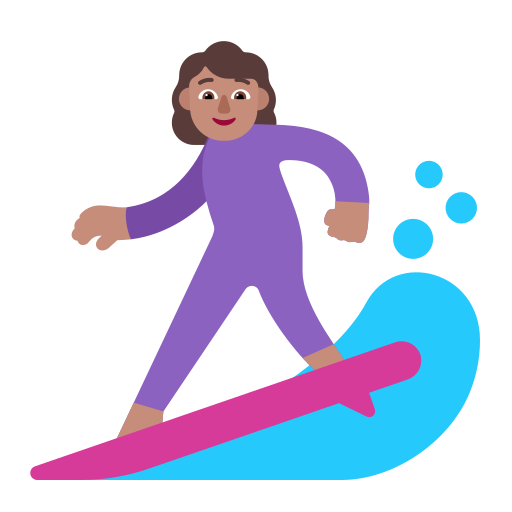
woman surfing flat